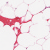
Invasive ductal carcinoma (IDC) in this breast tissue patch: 0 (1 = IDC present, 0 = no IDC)